Field crop: maize
Growth stage: 1
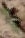
Species: atriplex